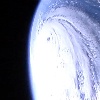
Label: cloud